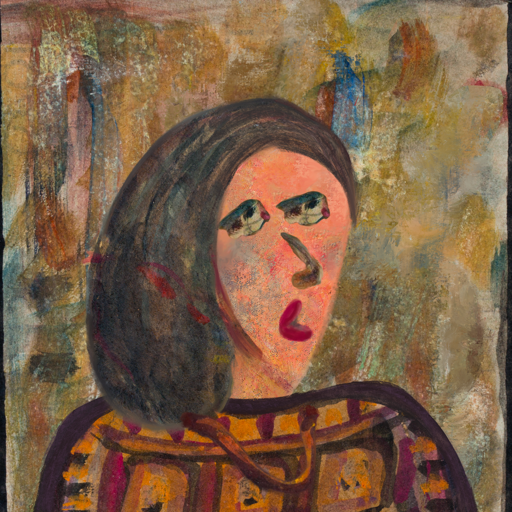
Background: Pipe, Head And Neck Side: Irani, Face Side: Pipe, Bust: Doll, Hair Side: Gypsy_Mother, Head Accessory: Blank, Second Necklace: Comrade, Necklace: Blank, Baby: Blank